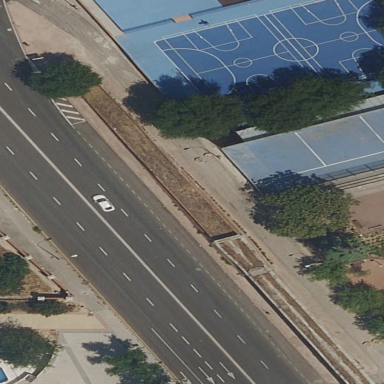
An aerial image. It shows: Pedestrian road.